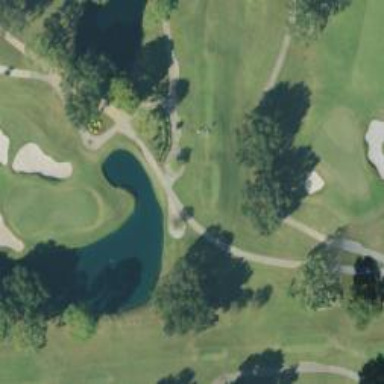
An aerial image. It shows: Golf cartpath that is also road path.